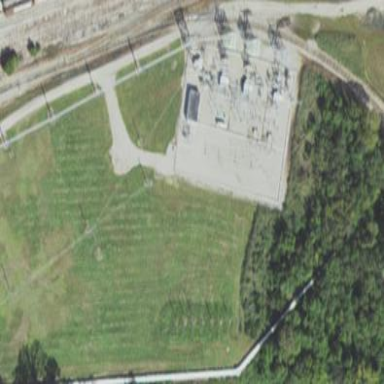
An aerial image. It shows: Outdoor industrial power substation with fence surrounding it.